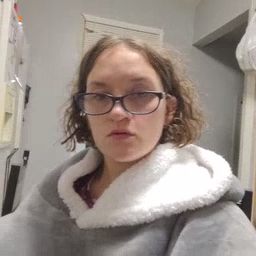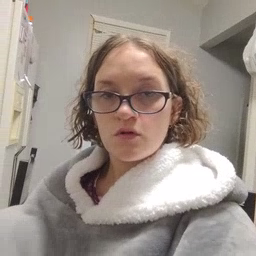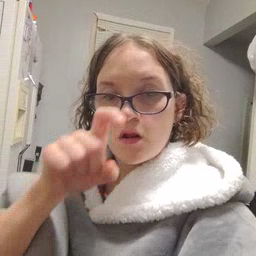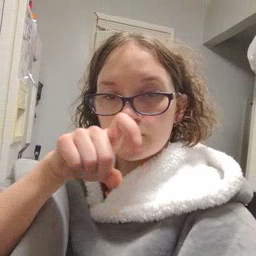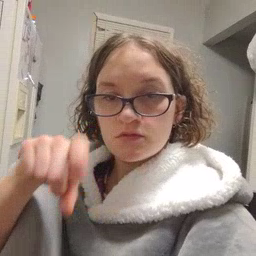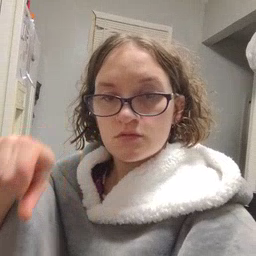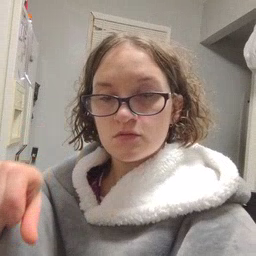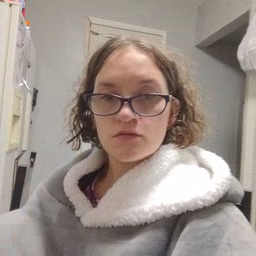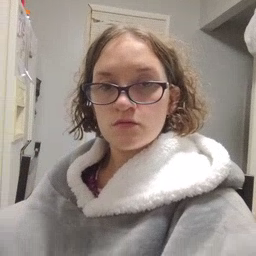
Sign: closet